Question: I have a class with some public fields and I want to show this fields in PropertyGrid on a form:
'''
public class FileInfo
{
...
[DisplayName("Messages")]
public Collection<MessageInfo> MessageInfos { get; set; }
}
'''
The problem is that I also want to disable Collection for some instances of this class, so user can't even enter its editor. And I need to make it from the code, not from the designer.
Even if I make this field ReadOnly by adding attribute [ReadOnly(true)] it will allow user to enter its editor by pressing (...):

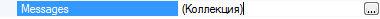
Answer: You can do it if you define a custom <URL>, something like this:
'''
public class FileInfo
{
[DisplayName("Messages")]
[Editor(typeof(MyCustomCollectionEditor), typeof(UITypeEditor))]
public Collection<MessageInfo> MessageInfos { get; set; }
}
public class MyCustomCollectionEditor : CollectionEditor // needs a reference to System.Design.dll
{
public MyCustomCollectionEditor(Type type)
: base(type)
{
}
public override UITypeEditorEditStyle GetEditStyle(ITypeDescriptorContext context)
{
if (DontShowForSomeReason(context)) // you need to implement this
return UITypeEditorEditStyle.None; // disallow edit (hide the small browser button)
return base.GetEditStyle(context);
}
}
'''